Field crop: maize
Growth stage: 1
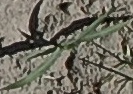
Species: sorghum